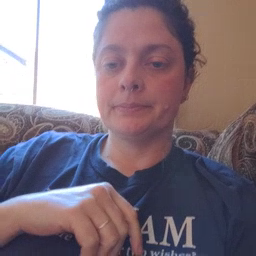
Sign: aunt